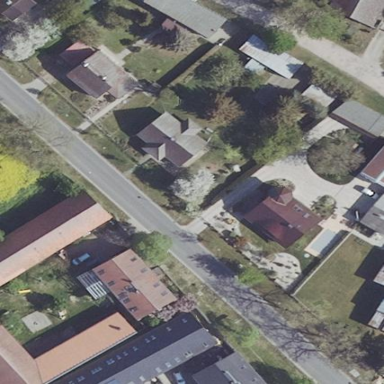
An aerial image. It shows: Residential area.